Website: home-depot
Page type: cart
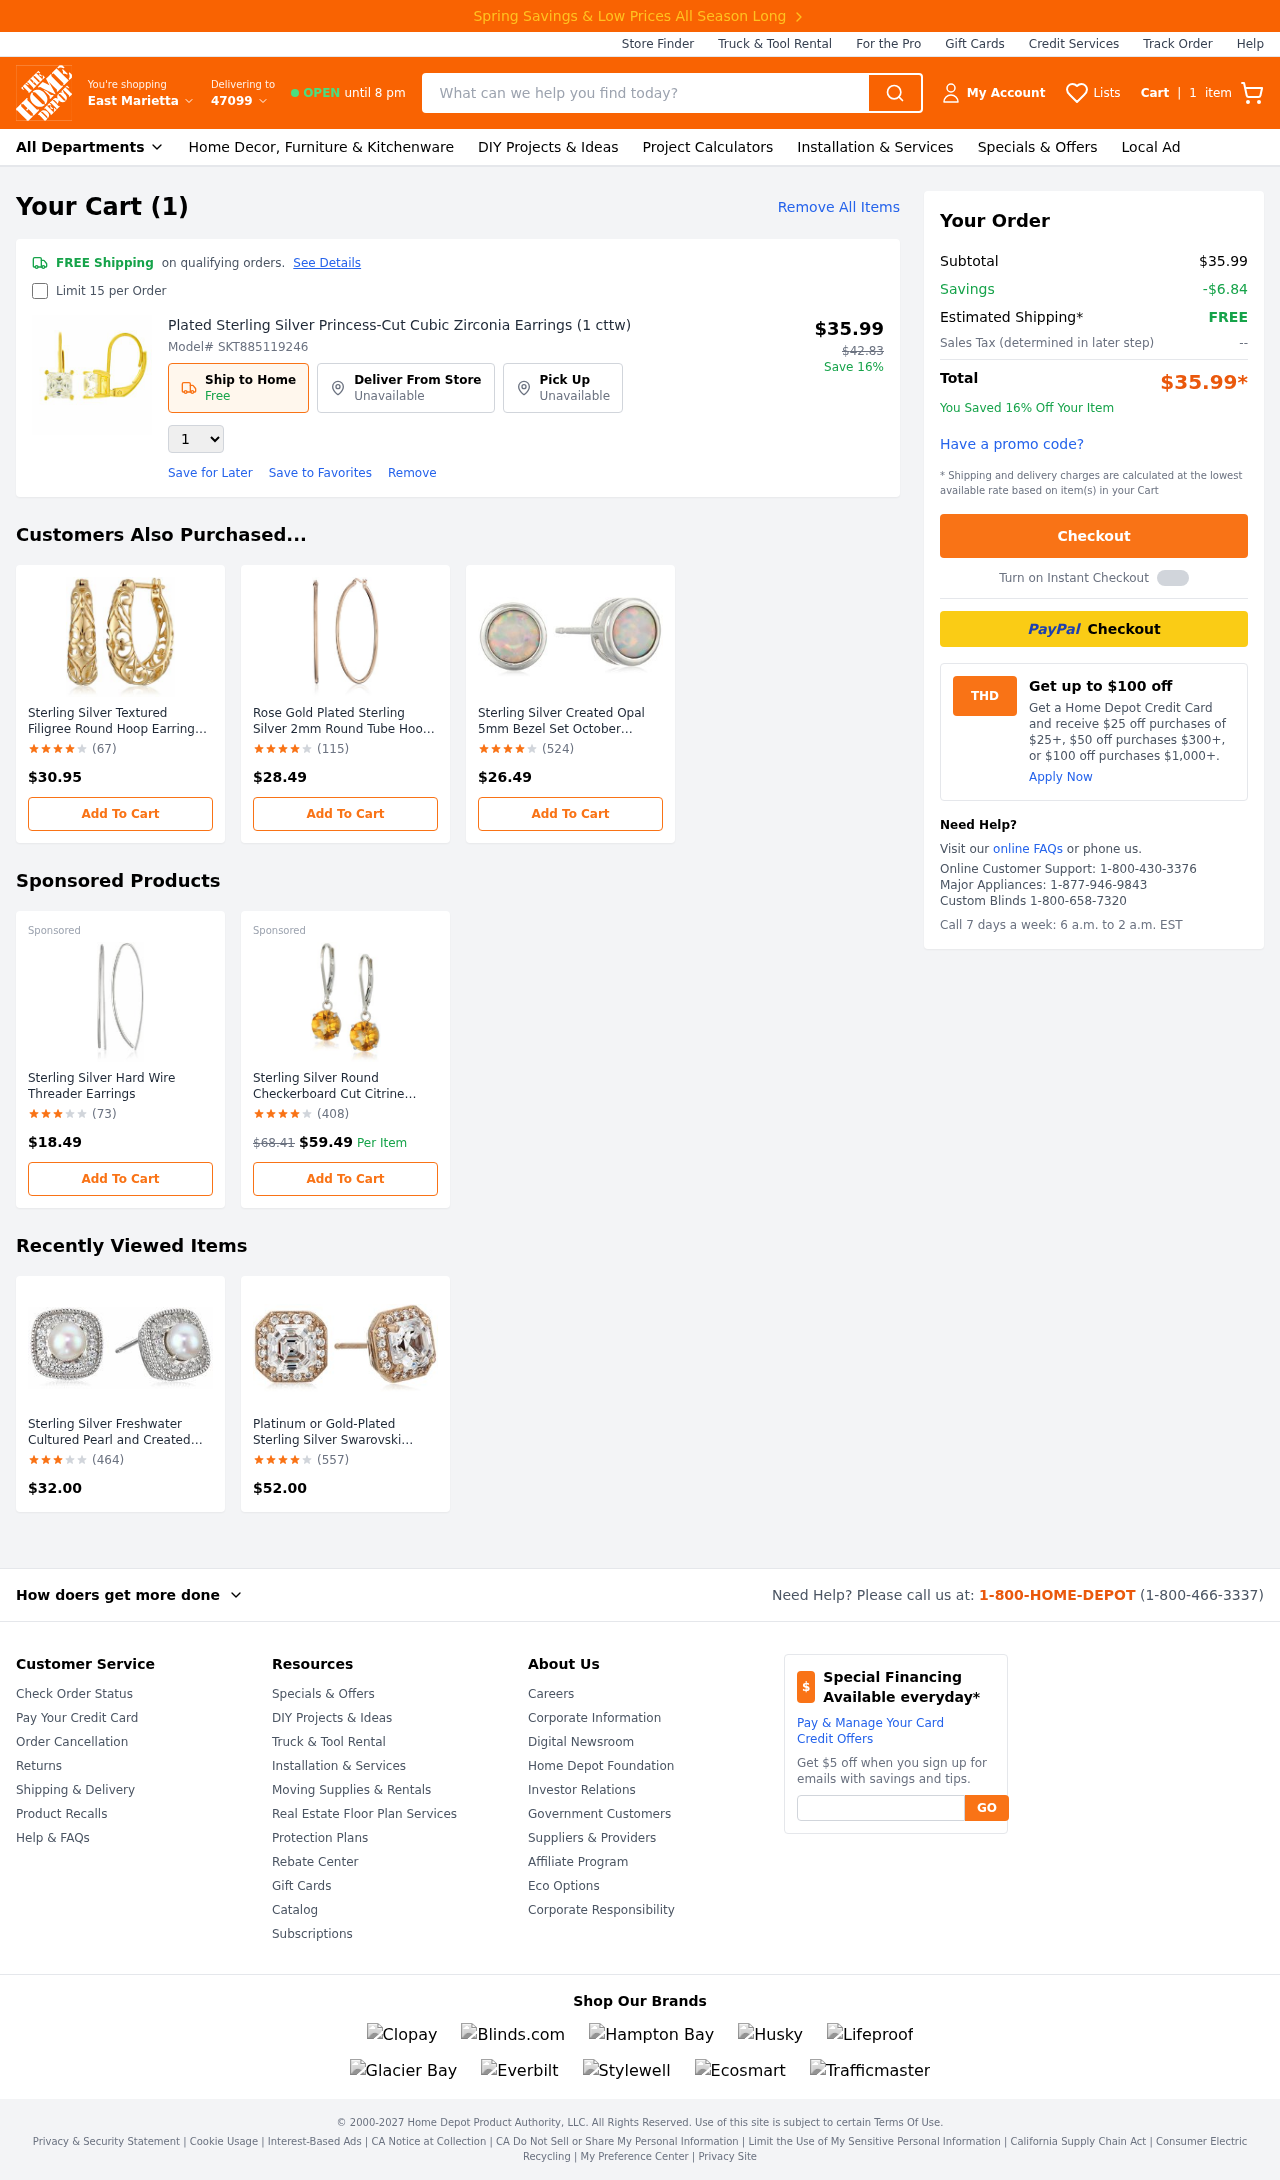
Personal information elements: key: PII_POSTCODE
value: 47099
Product elements: key: PRODUCT1_NAME
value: Plated Sterling Silver Princess-Cut Cubic Zirconia Earrings (1 cttw)
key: PRODUCT1_PRICE
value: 35.99
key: PRODUCT1_QUANTITY
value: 1
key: PRODUCT2_NAME
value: Sterling Silver Textured Filigree Round Hoop Earrings (0.7 inches)
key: PRODUCT2_NUM_RATINGS
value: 67
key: PRODUCT2_PRICE
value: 30.95
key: PRODUCT2_RATING
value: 4.2
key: PRODUCT3_NAME
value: Rose Gold Plated Sterling Silver 2mm Round Tube Hoop Earrings
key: PRODUCT3_NUM_RATINGS
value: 115
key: PRODUCT3_PRICE
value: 28.49
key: PRODUCT3_RATING
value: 4.7
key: PRODUCT4_NAME
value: Sterling Silver Created Opal 5mm Bezel Set October Birthstone Stud Earrings
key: PRODUCT4_NUM_RATINGS
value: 524
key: PRODUCT4_PRICE
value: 26.49
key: PRODUCT4_RATING
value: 4.1
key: PRODUCT5_NAME
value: Sterling Silver Hard Wire Threader Earrings
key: PRODUCT5_NUM_RATINGS
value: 73
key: PRODUCT5_PRICE
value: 18.49
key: PRODUCT5_RATING
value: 3.6
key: PRODUCT6_NAME
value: Sterling Silver Round Checkerboard Cut Citrine Leverback Earrings (8mm)
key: PRODUCT6_NUM_RATINGS
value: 408
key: PRODUCT6_PRICE
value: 59.49
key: PRODUCT6_RATING
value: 4.7
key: PRODUCT7_NAME
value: Sterling Silver Freshwater Cultured Pearl and Created White Sapphire Halo Cushion Stud Earrings
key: PRODUCT7_NUM_RATINGS
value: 464
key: PRODUCT7_PRICE
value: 32
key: PRODUCT7_RATING
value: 3.8
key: PRODUCT8_NAME
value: Platinum or Gold-Plated Sterling Silver Swarovski Zirconia Asscher-Cut Halo Earrings (1 cttw)
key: PRODUCT8_NUM_RATINGS
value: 557
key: PRODUCT8_PRICE
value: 52
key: PRODUCT8_RATING
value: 4.5
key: PRODUCT1_ORIGINAL_PRICE
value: $42.83
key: PRODUCT6_ORIGINAL_PRICE
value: $68.41
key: PRODUCT_MODEL_NUMBER
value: SKT885119246
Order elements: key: ORDER_NUM_ITEMS
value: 1
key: ORDER_SUBTOTAL
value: $35.99
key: ORDER_SAVINGS
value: -$6.84
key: ORDER_TOTAL
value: $35.99*
Search elements: key: HEADER_SEARCH
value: What can we help you find today?